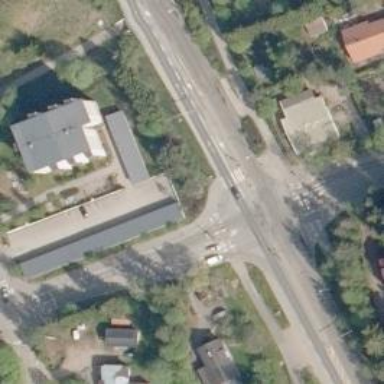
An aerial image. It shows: Asphalt cycleway with crossing.